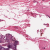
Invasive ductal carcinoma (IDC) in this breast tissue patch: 0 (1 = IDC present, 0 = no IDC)